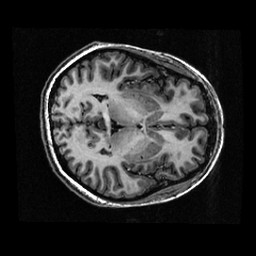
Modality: T1w
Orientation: axial
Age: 21
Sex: female
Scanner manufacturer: ge
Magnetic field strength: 3 T
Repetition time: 0.01144 s
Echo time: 0.005012 s